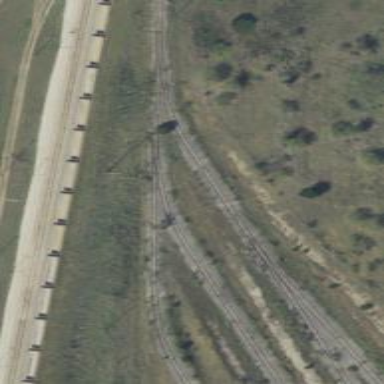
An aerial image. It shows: Disused railway spur line.